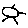
Label: sun